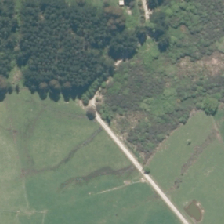
Land cover: herbaceous_freshwater_vege